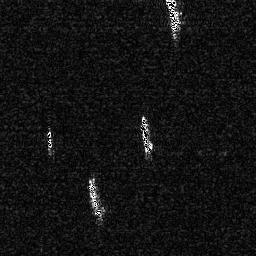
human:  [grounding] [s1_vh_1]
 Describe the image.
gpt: In the satellite image, there is  <ref>1 small ship </ref> <box>[[16, 49, 20, 59, 0]]</box> located at left,  <ref>1 medium ship </ref> <box>[[33, 68, 41, 85, 0]]</box> located at bottom,  <ref>1 medium ship </ref> <box>[[53, 43, 59, 60, 0]]</box> located at center,  <ref>1 medium ship </ref> <box>[[63, 0, 71, 14, 0]]</box> located at top.